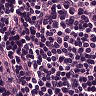
Metastatic tissue present: no